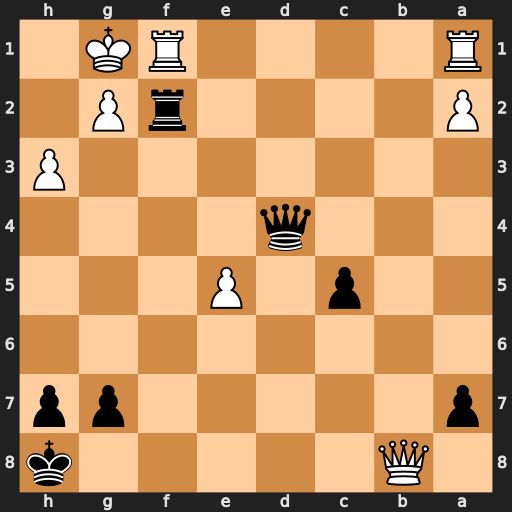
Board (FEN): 1Q5k/p5pp/8/2p1P3/3q4/7P/P4rP1/R4RK1
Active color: b
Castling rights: -
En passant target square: -
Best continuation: Rf8+ Kh1 Rxb8